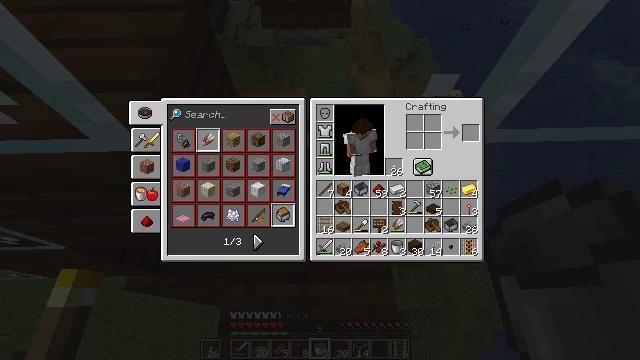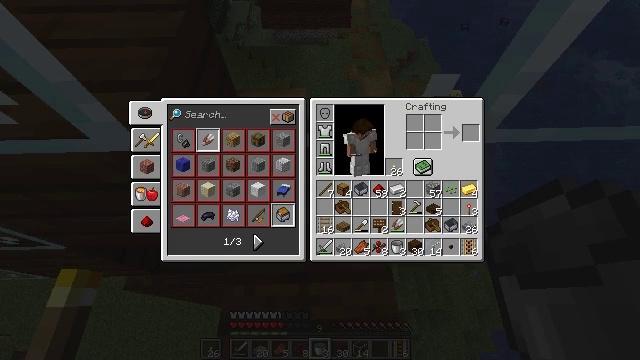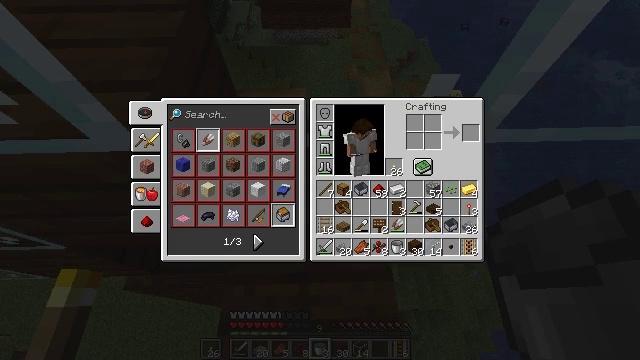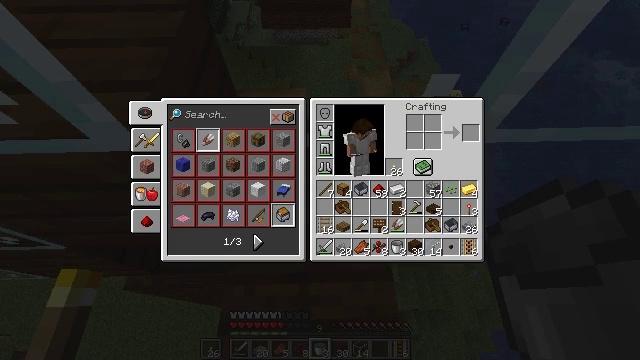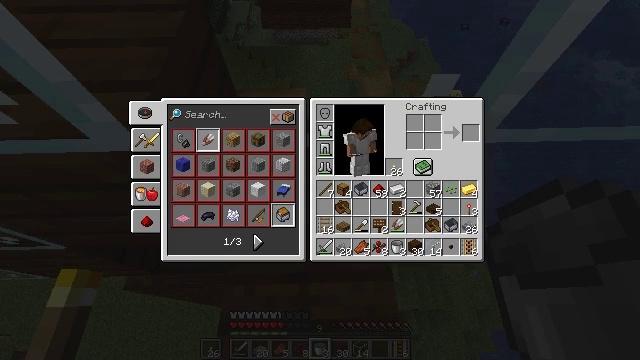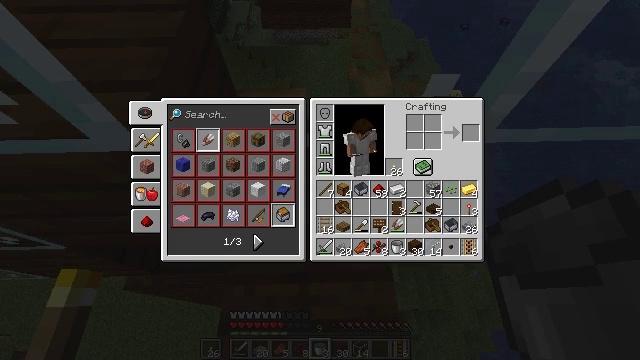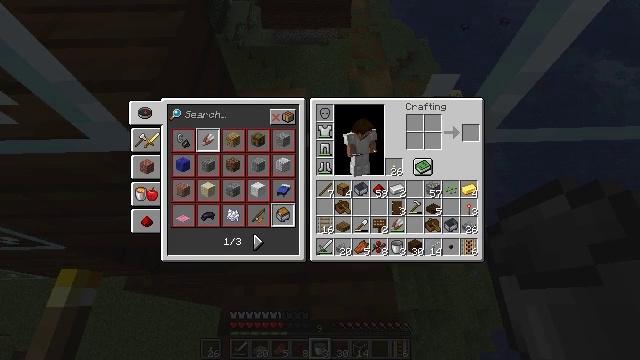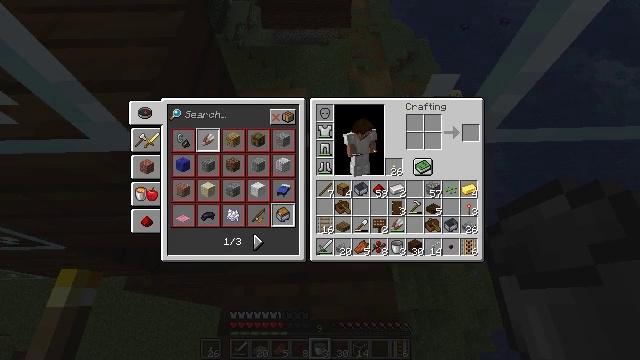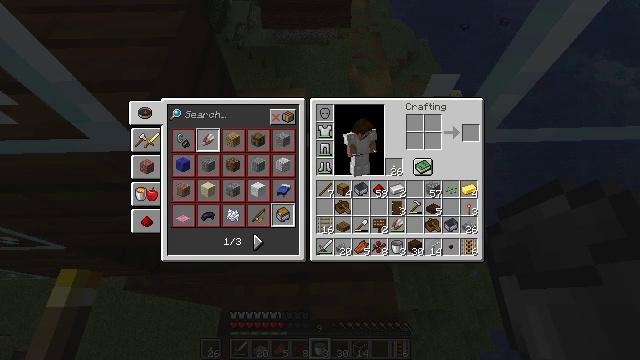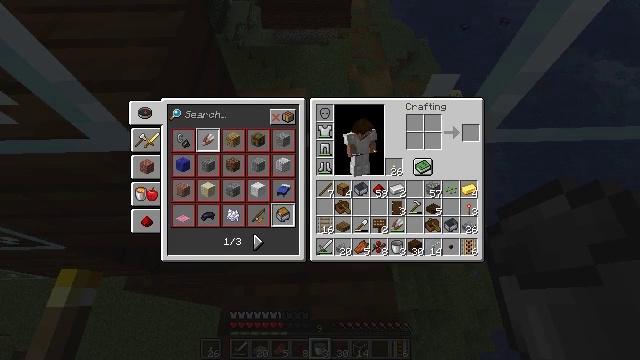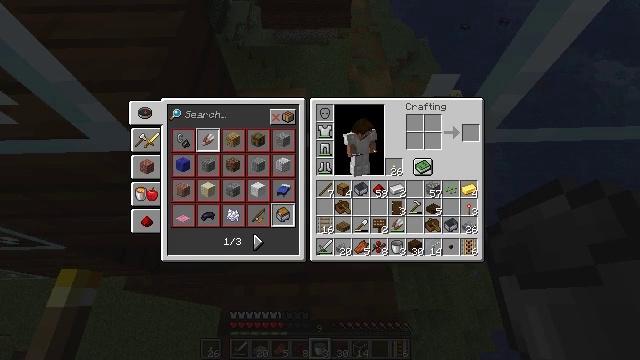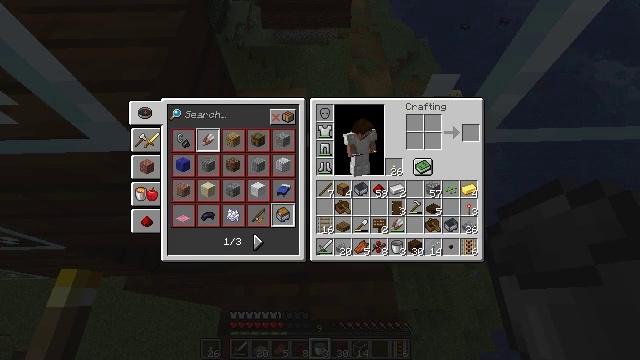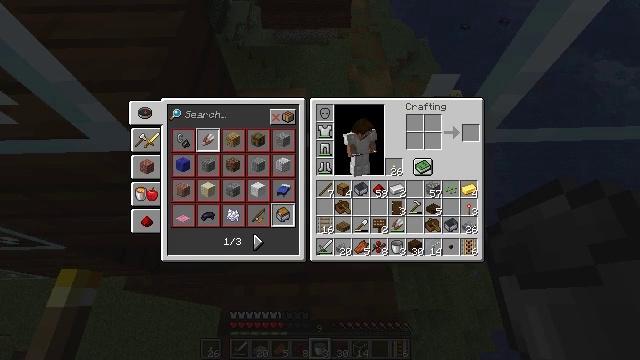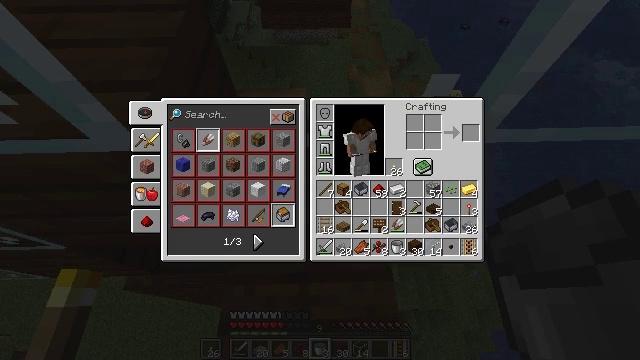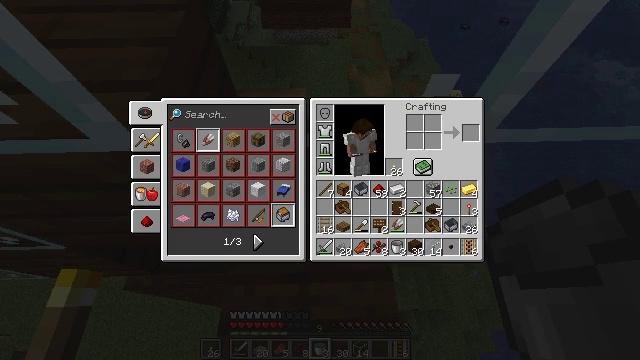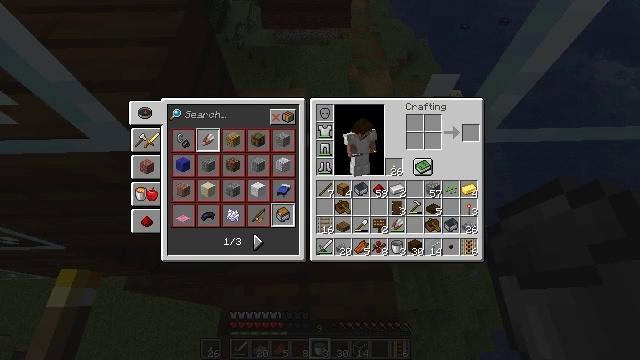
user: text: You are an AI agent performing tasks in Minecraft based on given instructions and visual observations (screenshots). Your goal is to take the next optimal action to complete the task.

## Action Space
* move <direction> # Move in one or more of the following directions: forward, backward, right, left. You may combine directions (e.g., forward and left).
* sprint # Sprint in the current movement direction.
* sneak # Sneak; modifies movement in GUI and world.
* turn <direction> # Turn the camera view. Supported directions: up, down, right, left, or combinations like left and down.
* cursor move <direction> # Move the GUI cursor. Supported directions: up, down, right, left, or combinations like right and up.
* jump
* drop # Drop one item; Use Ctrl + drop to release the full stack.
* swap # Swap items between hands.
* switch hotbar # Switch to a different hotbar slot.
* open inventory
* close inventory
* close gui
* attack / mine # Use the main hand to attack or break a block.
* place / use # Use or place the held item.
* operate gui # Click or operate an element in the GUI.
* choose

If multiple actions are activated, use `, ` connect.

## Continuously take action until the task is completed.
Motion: motion action
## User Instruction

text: Retrieve dark oak planks for building.
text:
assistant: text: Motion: no_op
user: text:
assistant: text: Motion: no_op
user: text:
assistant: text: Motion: no_op
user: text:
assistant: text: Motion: no_op
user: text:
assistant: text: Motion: no_op
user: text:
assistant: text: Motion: no_op
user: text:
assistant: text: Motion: no_op
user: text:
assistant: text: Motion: no_op
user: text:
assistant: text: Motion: no_op
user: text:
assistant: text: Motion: no_op
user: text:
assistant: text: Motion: no_op
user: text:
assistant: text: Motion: no_op
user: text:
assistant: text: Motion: no_op
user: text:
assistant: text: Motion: no_op
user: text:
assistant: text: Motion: no_op
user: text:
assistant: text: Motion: no_op
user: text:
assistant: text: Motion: no_op
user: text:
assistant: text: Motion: no_op
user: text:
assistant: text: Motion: no_op
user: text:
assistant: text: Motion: no_op
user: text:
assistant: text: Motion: no_op
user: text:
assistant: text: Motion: turn down
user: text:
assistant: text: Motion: turn left and down
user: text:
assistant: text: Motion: turn left and down
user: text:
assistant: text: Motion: turn left
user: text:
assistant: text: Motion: no_op
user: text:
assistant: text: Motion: turn left
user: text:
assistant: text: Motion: sneak, turn left
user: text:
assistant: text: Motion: sneak, turn left and up
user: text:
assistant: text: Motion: sneak, turn left and up